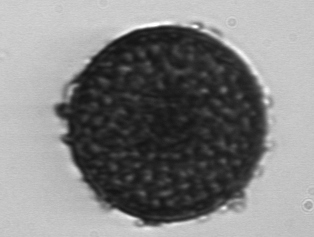
Label: Coscinodiscus